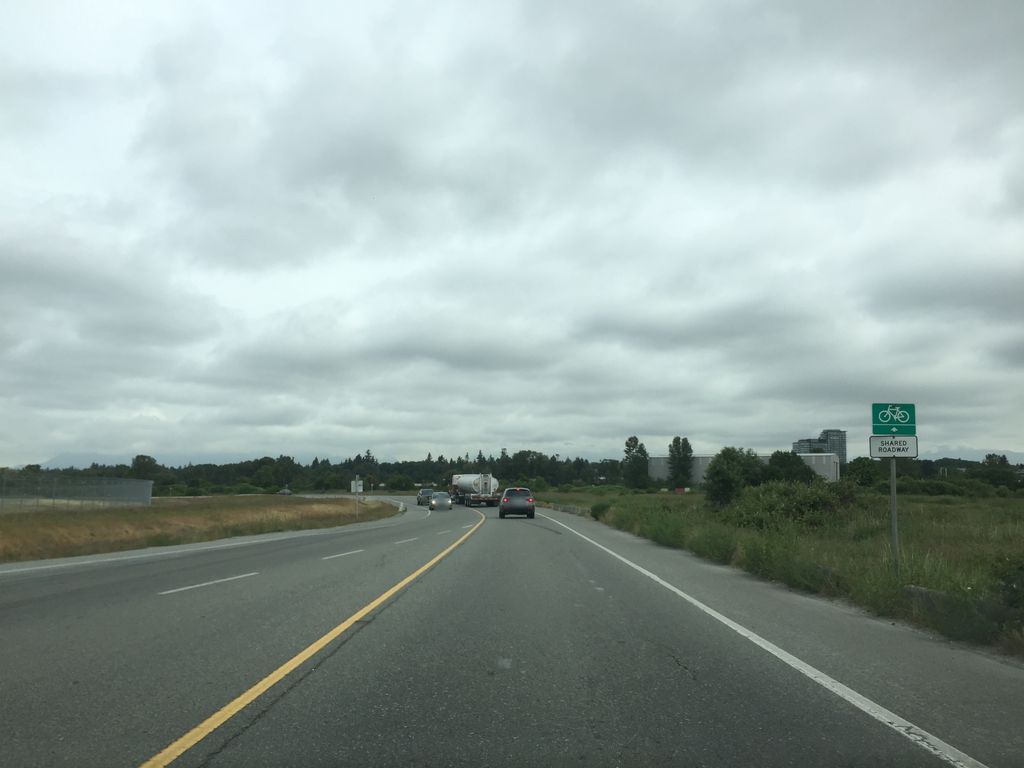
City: vancouver